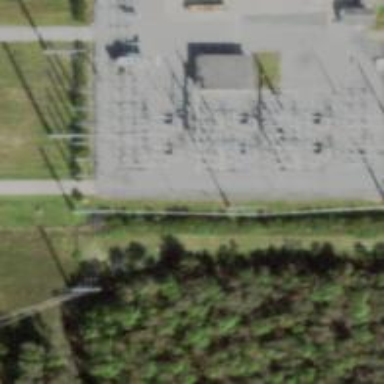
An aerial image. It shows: Switch used for power control.